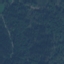
Land use / land cover: Forest